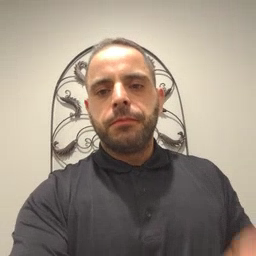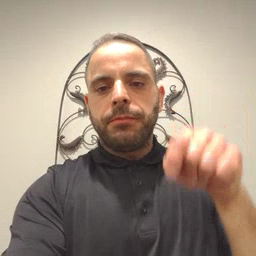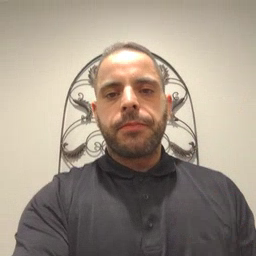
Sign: down